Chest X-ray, PA view. Patient: 31 years old, sex F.
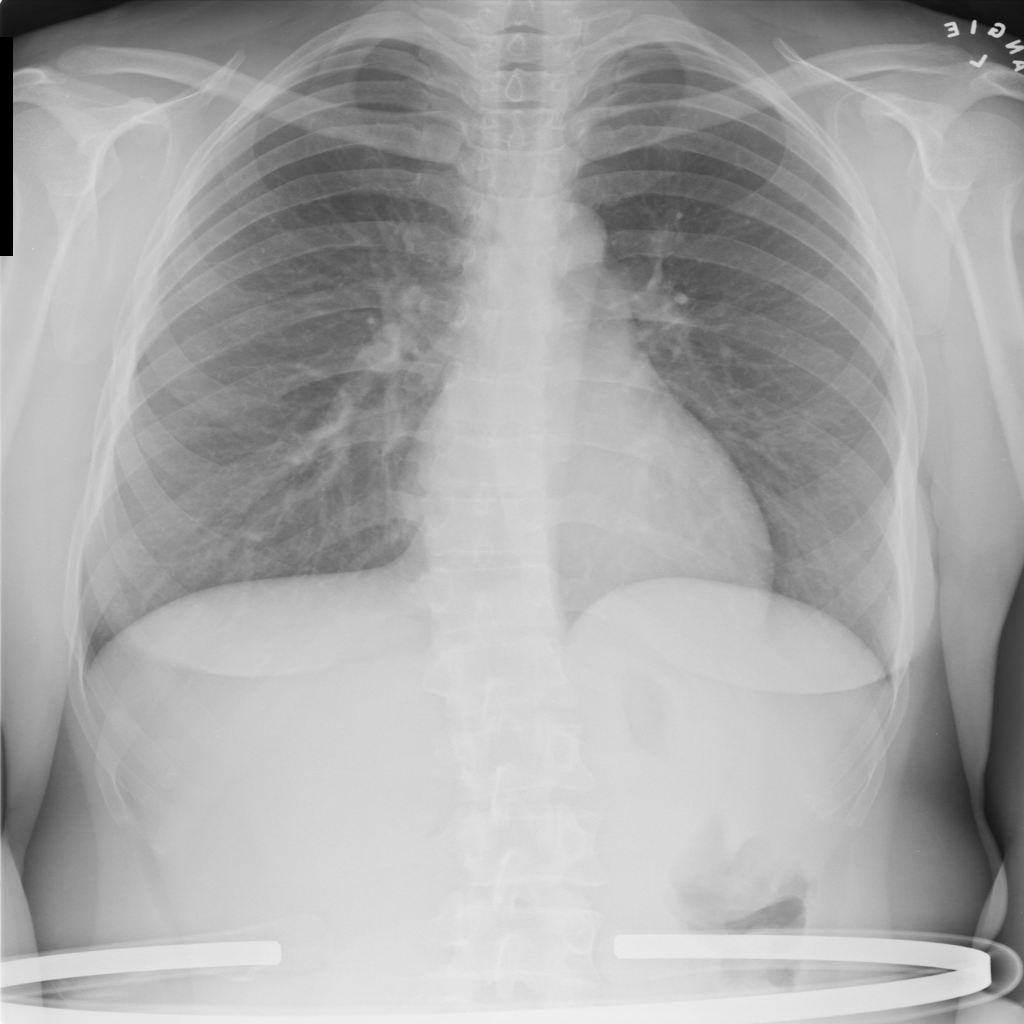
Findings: No Finding